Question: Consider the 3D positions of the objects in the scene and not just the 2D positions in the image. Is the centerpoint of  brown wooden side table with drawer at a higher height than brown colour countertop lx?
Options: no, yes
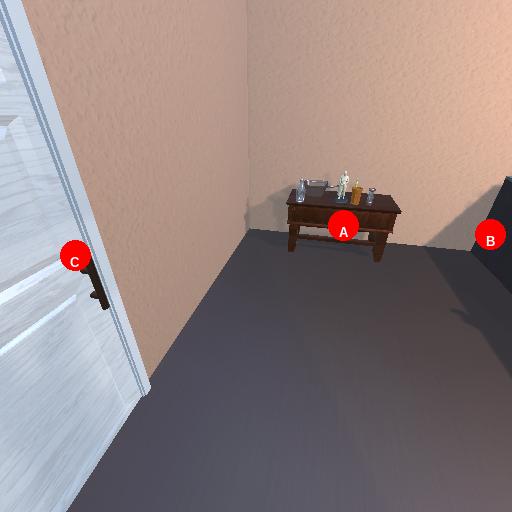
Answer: no